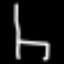
Label: chair